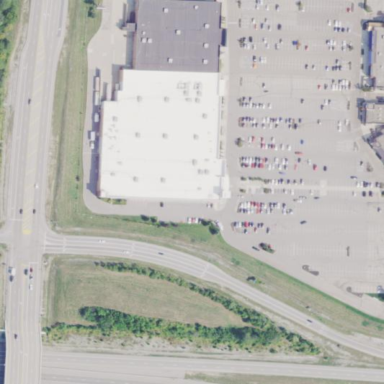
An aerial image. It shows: Retail building housing department store.